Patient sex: F
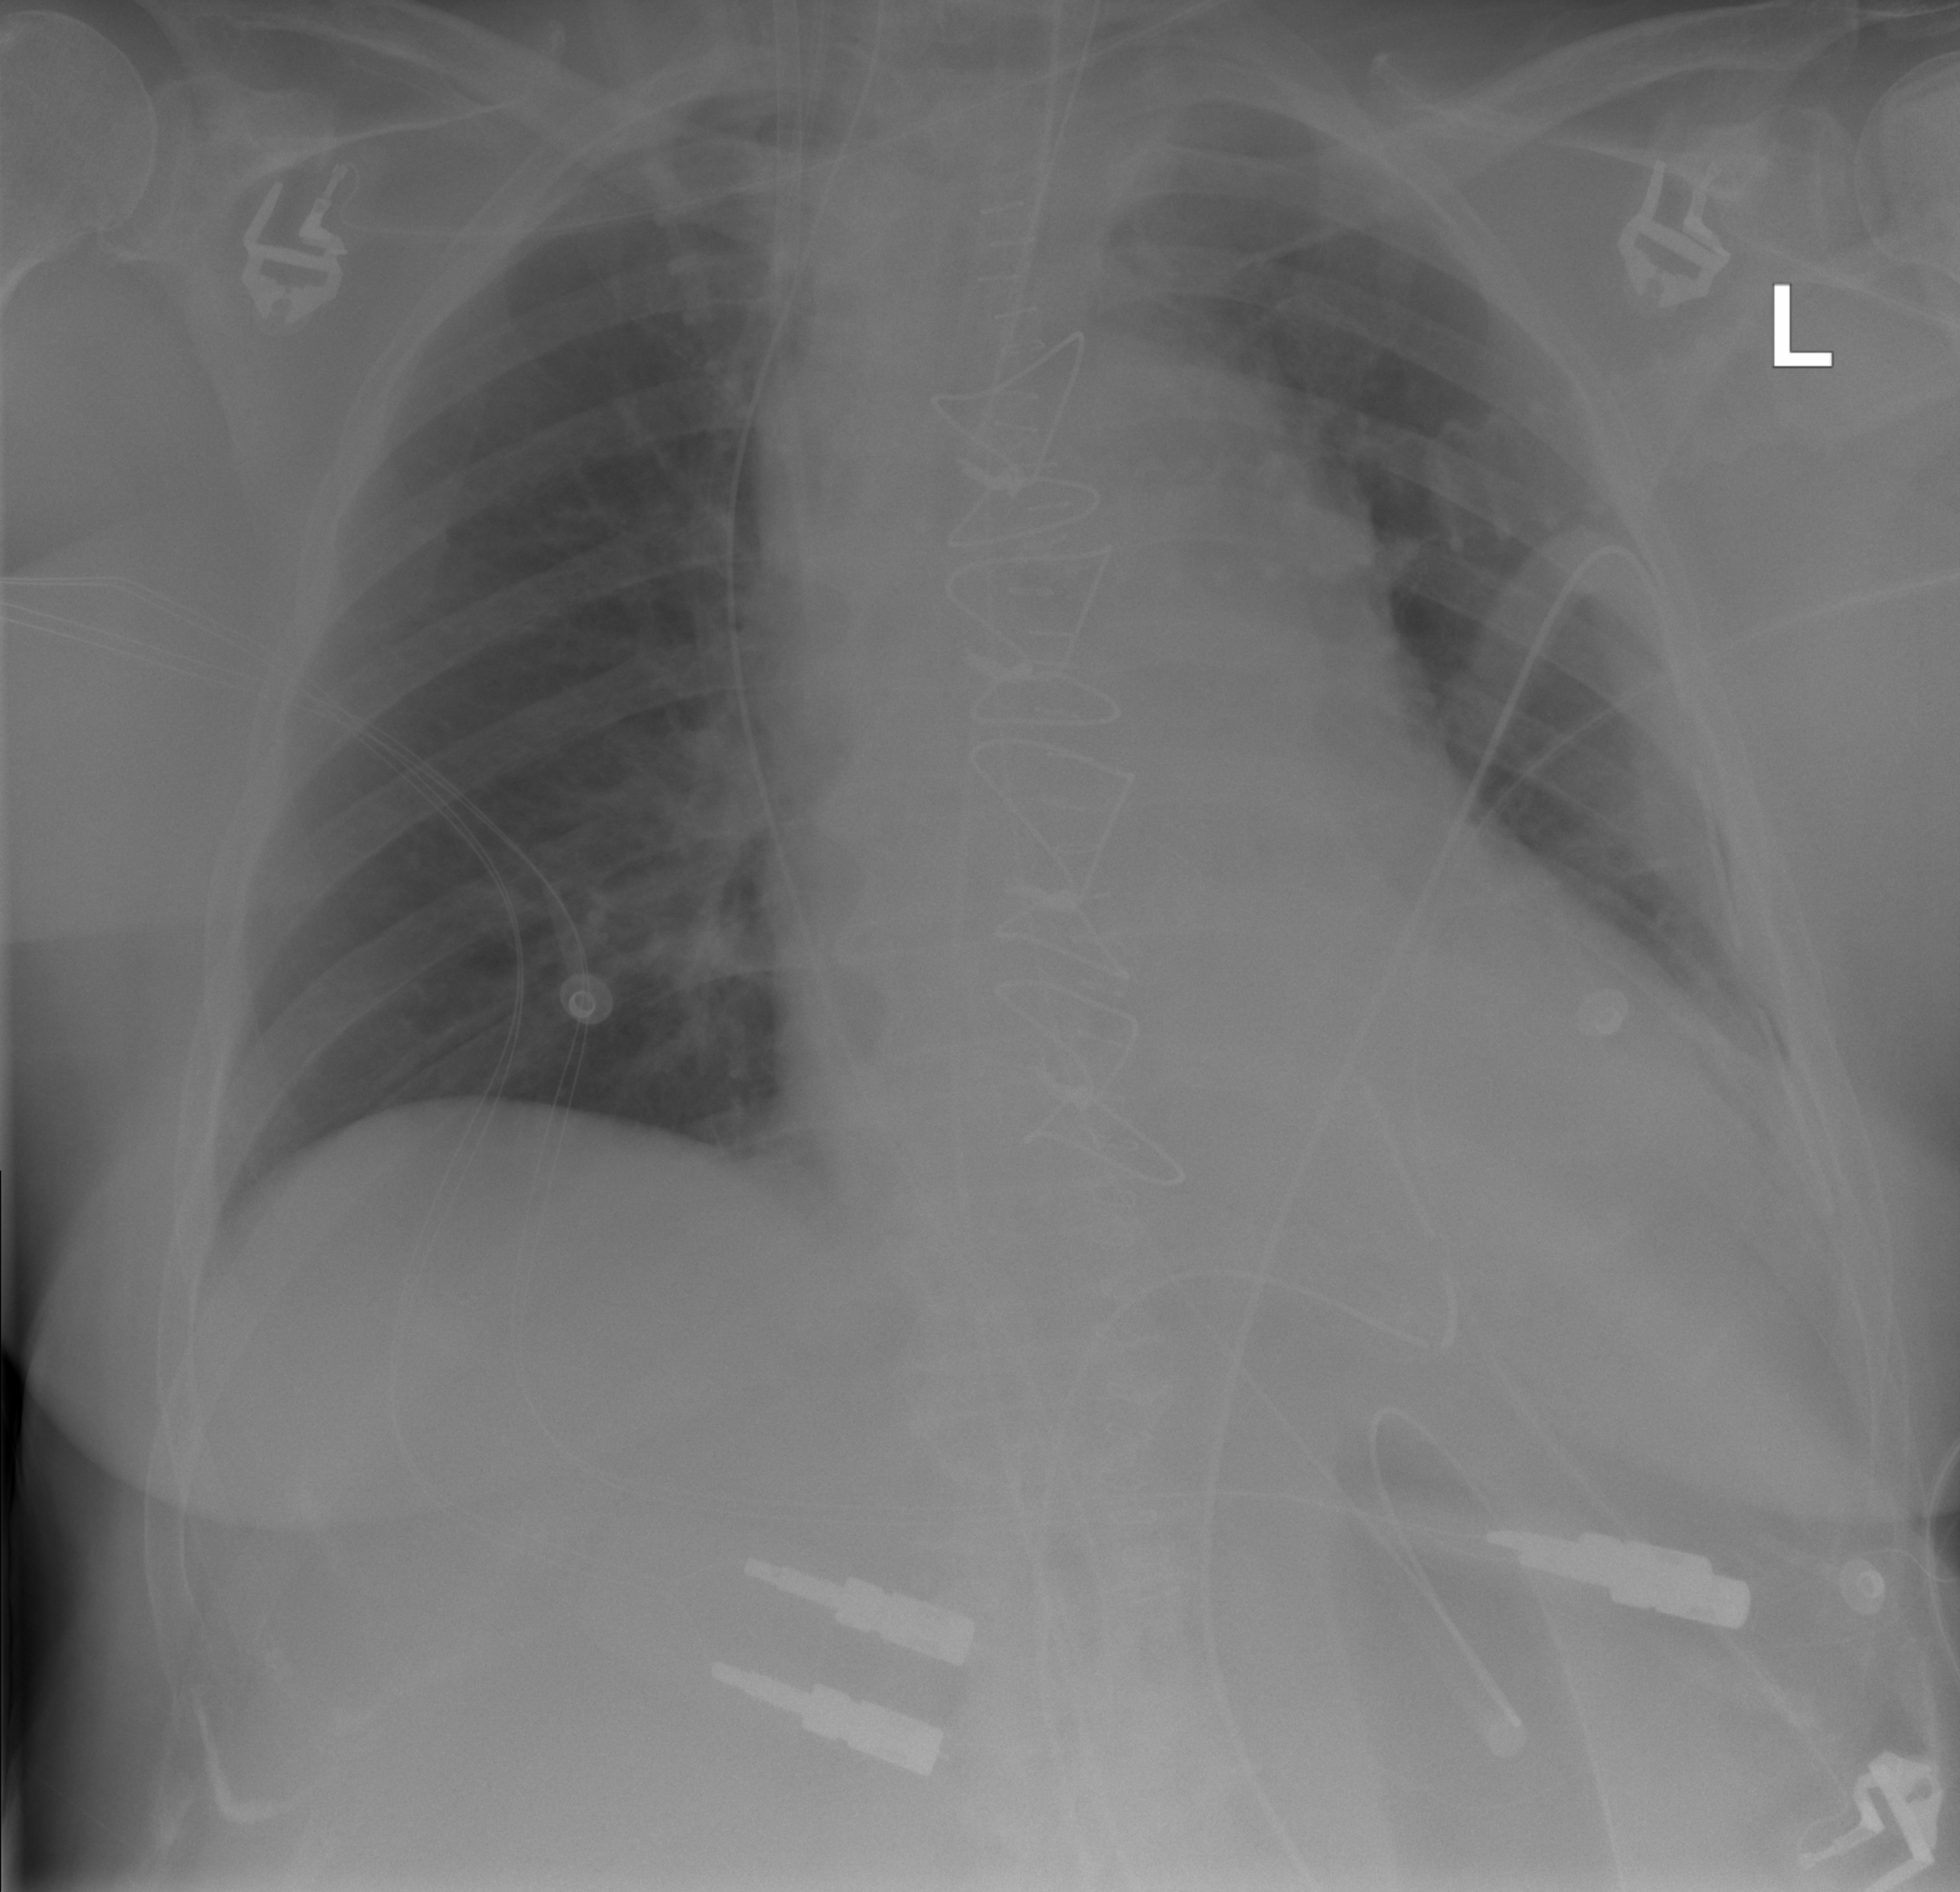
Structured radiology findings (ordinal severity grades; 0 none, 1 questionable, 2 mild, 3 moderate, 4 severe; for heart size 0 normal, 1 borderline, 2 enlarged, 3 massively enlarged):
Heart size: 2
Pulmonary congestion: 0
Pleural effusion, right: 0
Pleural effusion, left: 2
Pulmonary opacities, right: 0
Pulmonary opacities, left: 0
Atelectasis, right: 0
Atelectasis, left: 2